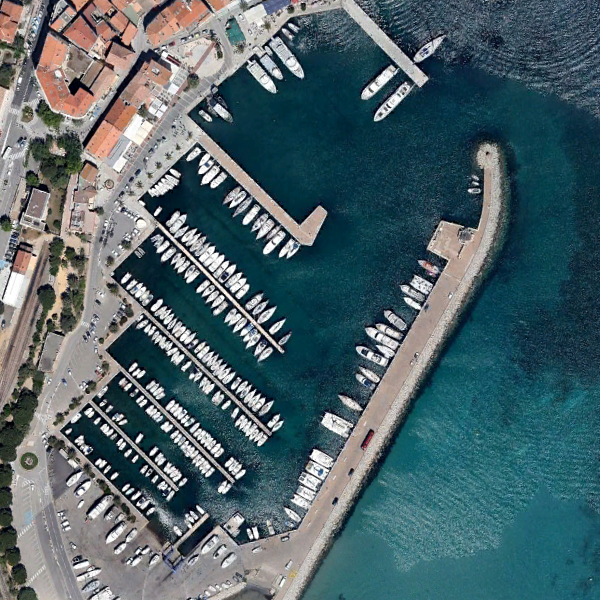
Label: Port